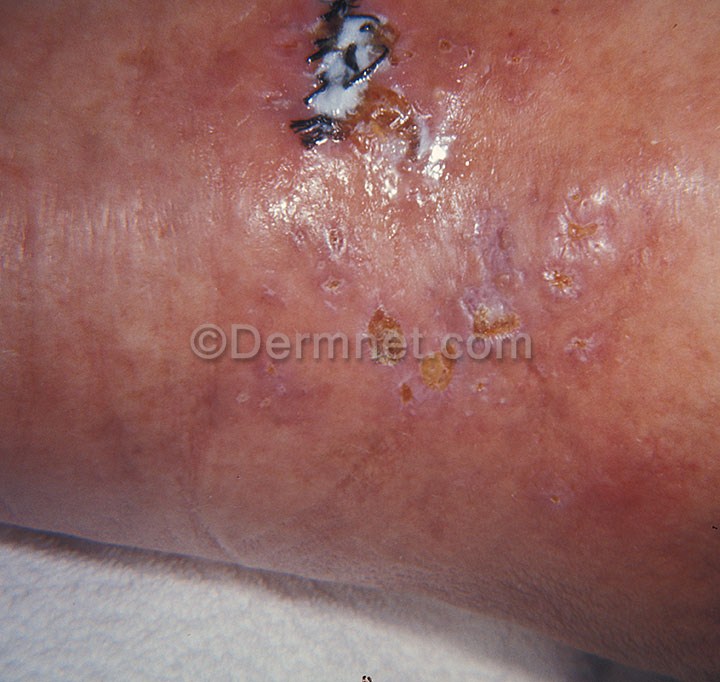
Disease: Vasculitis Photos